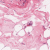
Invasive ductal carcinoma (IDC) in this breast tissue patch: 0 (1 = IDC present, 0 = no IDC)